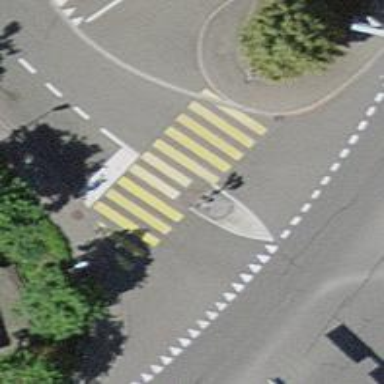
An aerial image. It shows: Crossing with traffic signals and central island.